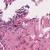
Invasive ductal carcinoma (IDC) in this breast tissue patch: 0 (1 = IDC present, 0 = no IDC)